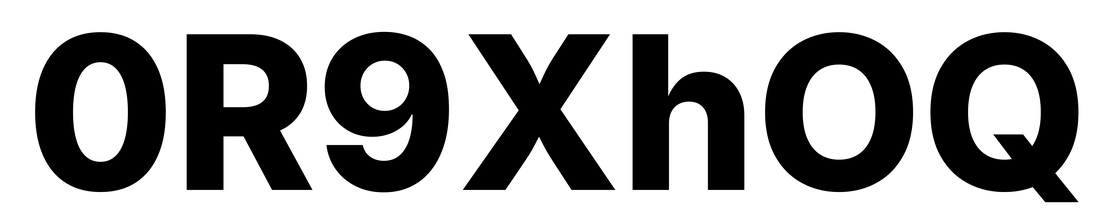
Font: Inter_ExtraBold